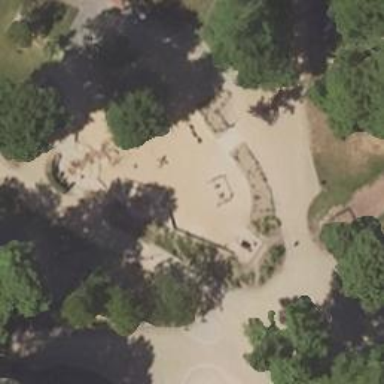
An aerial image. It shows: Playground featuring swings.